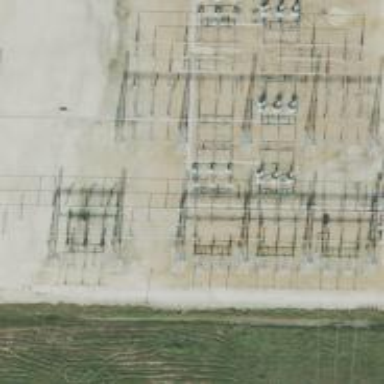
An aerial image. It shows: Switch for power supply.